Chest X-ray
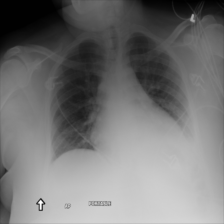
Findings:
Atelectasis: positive
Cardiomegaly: negative
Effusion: positive
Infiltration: positive
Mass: negative
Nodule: negative
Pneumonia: negative
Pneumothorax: negative
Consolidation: negative
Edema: negative
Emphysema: negative
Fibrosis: negative
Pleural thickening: negative
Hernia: negative